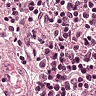
Metastatic tissue present: no